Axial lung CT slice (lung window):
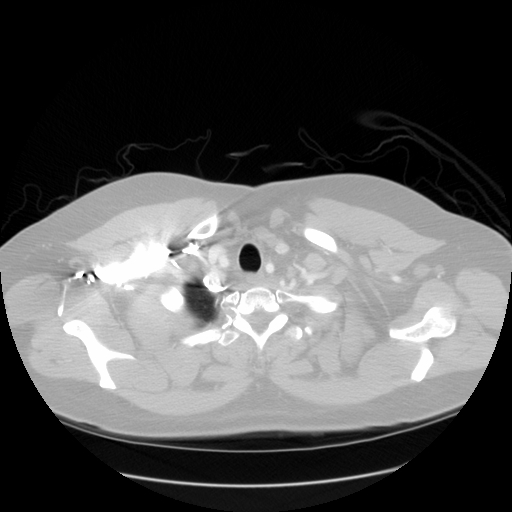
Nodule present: no